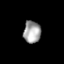
Tissue: prostate
Cell type: NK cells
Senescence score: 0.7479
Nuclear area (px): 373
Mean DAPI intensity: 162.898